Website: bh-photo
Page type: gifting
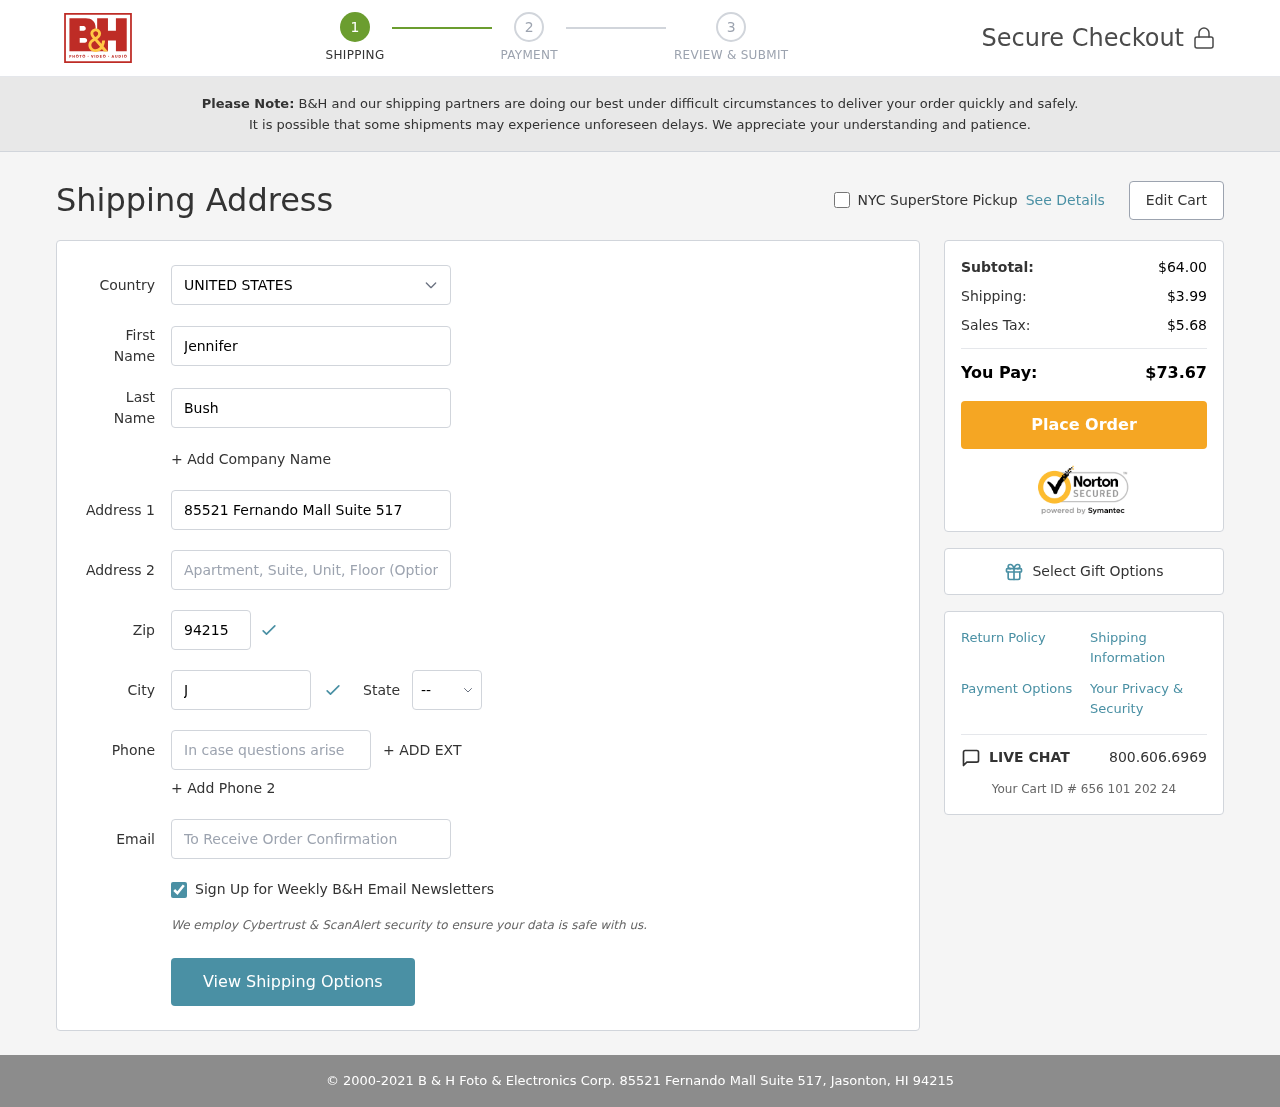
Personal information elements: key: PII_CITY
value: Jasonton
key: PII_COUNTRY
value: United States
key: PII_EMAIL
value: jennifer_bush@gmail.com
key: PII_FIRSTNAME
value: Jennifer
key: PII_LASTNAME
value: Bush
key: PII_PHONE
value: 9749086027
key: PII_POSTCODE
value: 94215
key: PII_STATE_ABBR
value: HI
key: PII_STREET
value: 85521 Fernando Mall Suite 517
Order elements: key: ORDER_SUBTOTAL
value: $64.00
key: ORDER_SHIPPING_COST
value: $3.99
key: ORDER_TAX
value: $5.68
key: ORDER_TOTAL
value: $73.67
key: ORDER_ID
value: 656 101 202 24